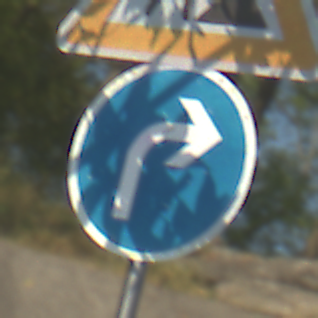
Verkehrszeichen: VorgeschriebeneFahrtrichtungRechts
Zusatzzeichen oben: Arbeitsstelle
Umgebung: Outdoor, Nature
Tageszeit: MorningAfternoon
Wetter: PartlyCloudy
Licht: Natural
Jahreszeit: NotSpecified
Kontrast: HighContrast